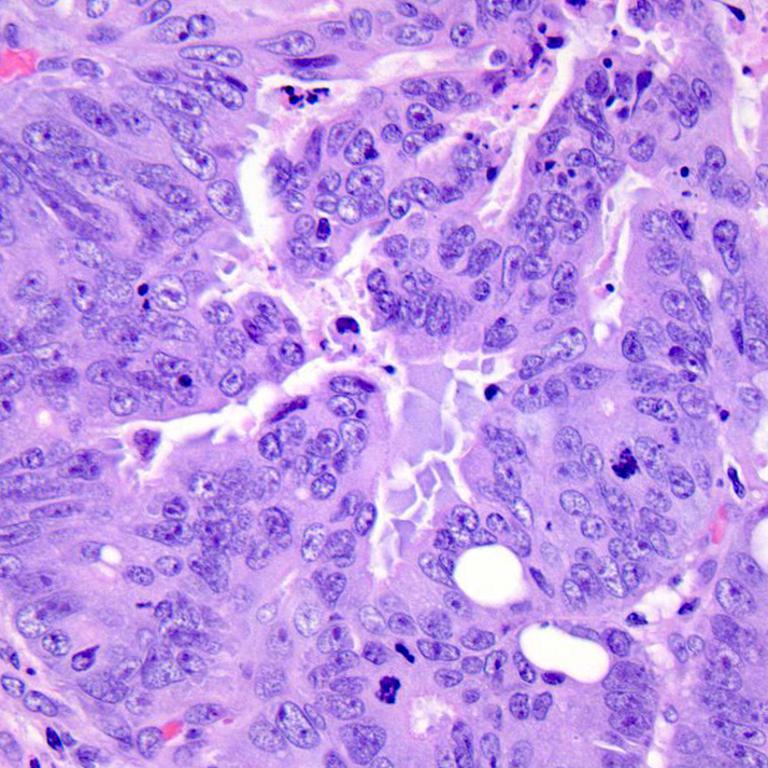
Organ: colon
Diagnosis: adenocarcinomas